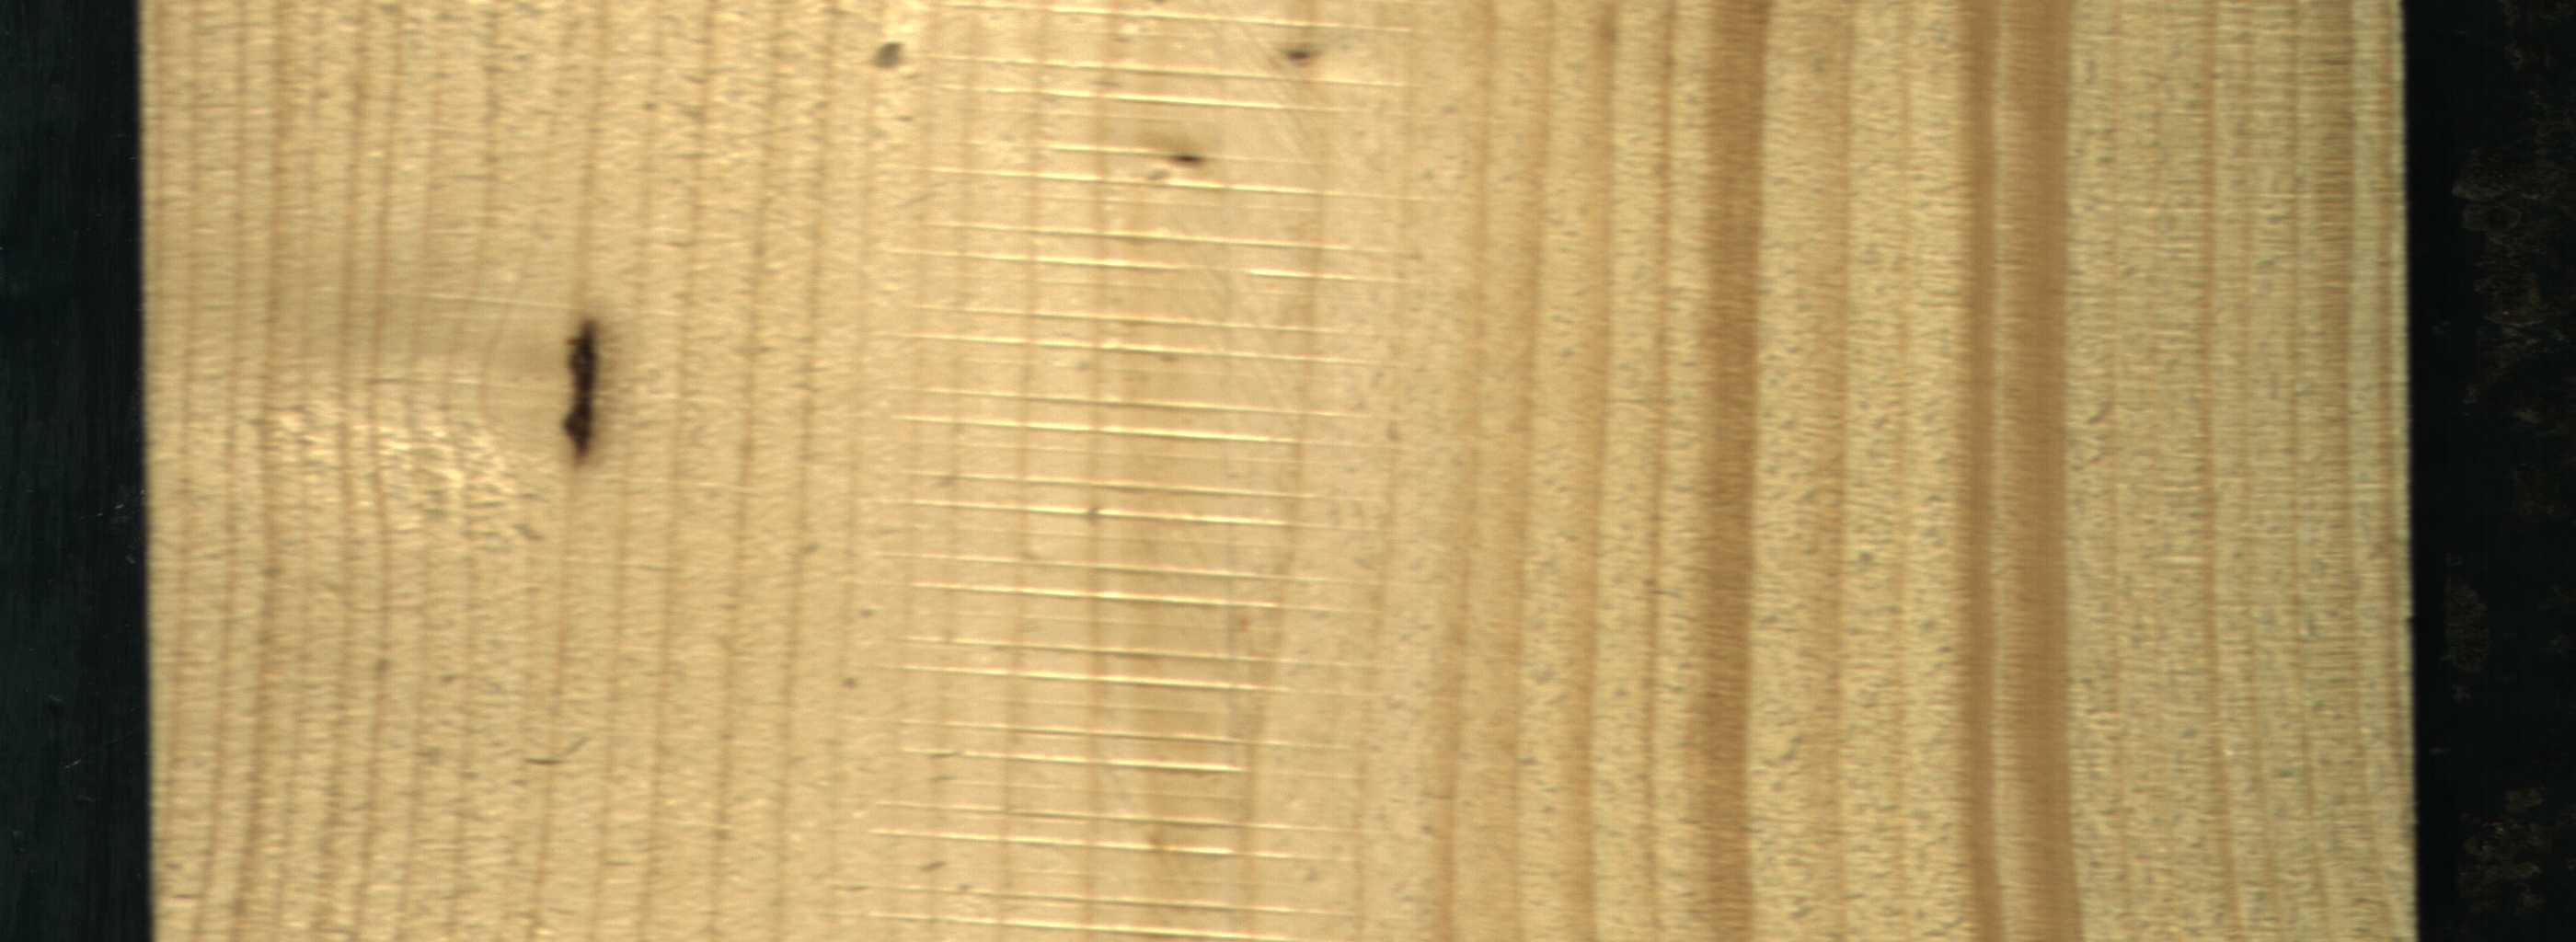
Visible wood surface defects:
resin
Quartzity
Live_Knot
Live_Knot